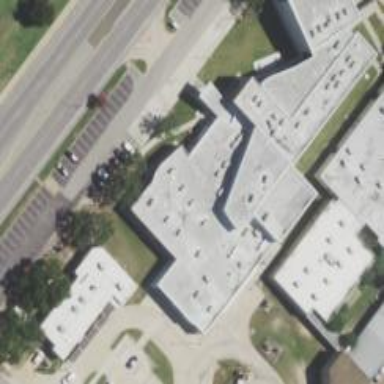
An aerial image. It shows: School building.